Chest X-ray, PA view. Patient: 10 years old, sex M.
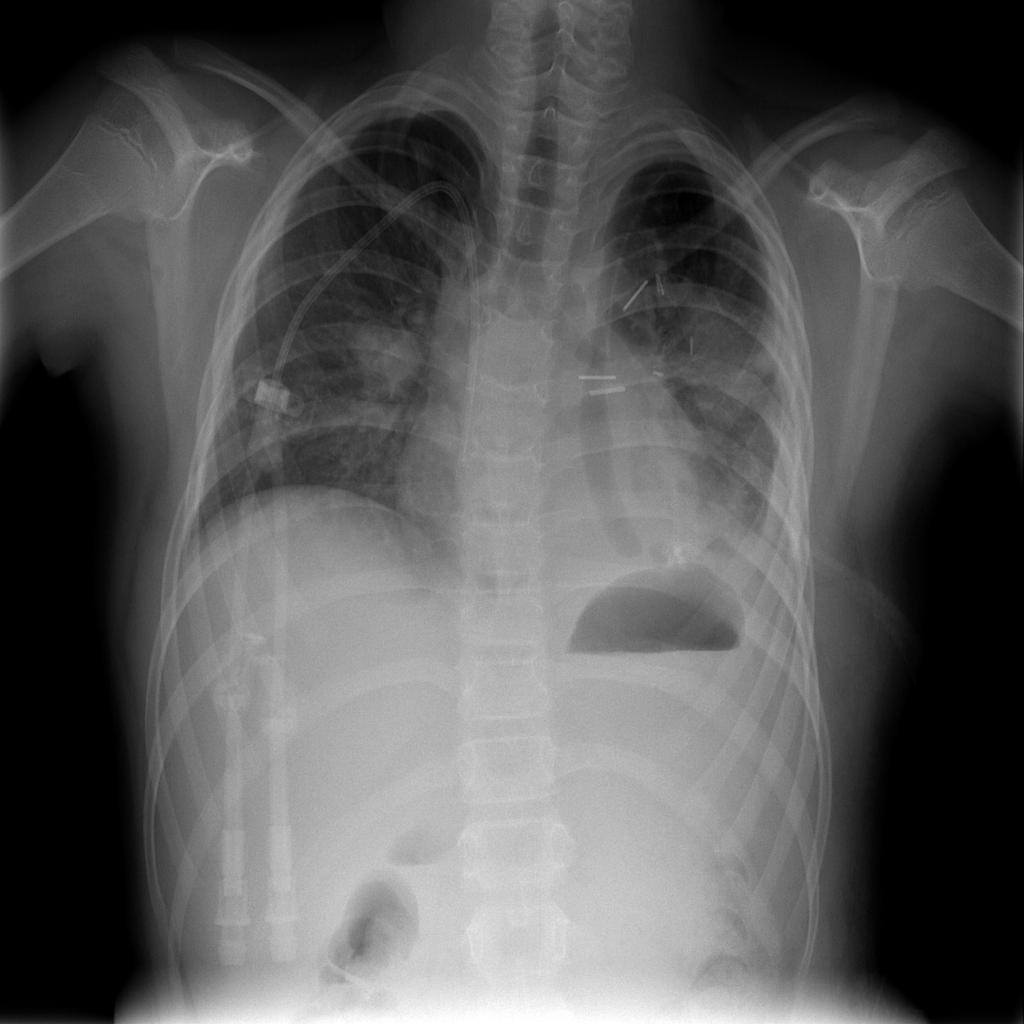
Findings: Nodule